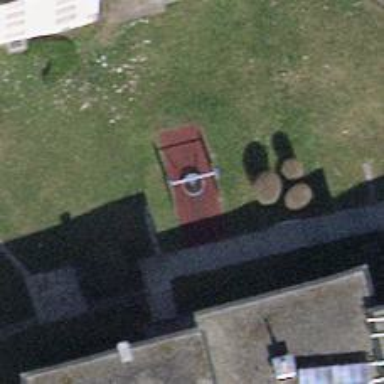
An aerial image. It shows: Playground with basket swing.